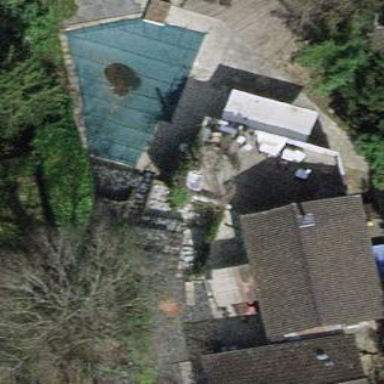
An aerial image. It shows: Garden enclosed by fence.